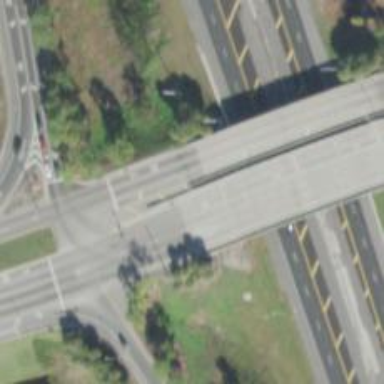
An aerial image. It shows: Primary highway bridge on expressway.